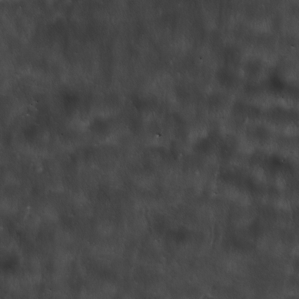
Label: non_frost